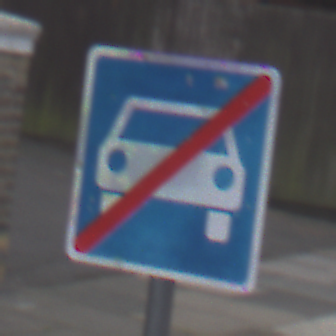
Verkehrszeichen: EndeKraftfahrstrasse
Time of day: MorningAfternoon
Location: Outdoor (Urban)
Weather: Overcast
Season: NotSpecified
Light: Natural